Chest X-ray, AP view. Patient: 28 years old, sex M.
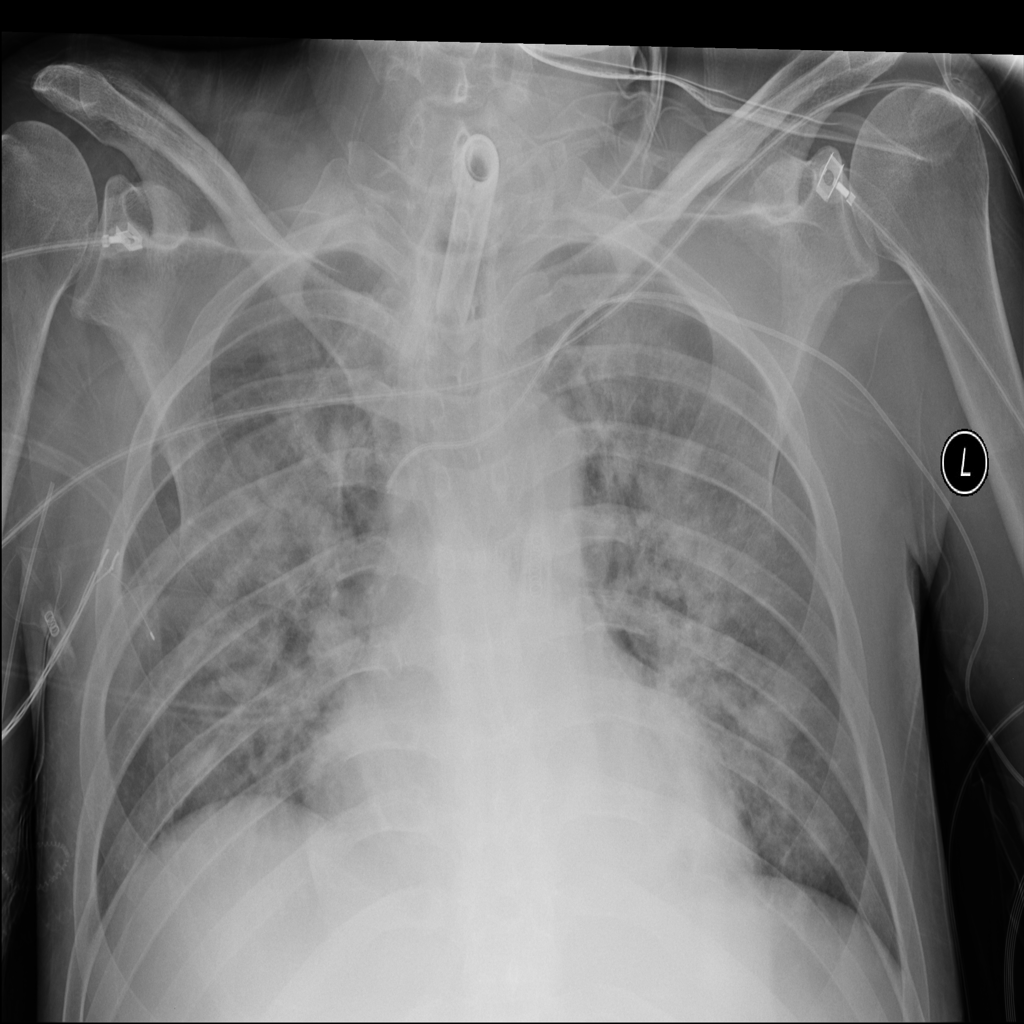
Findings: Cardiomegaly, Effusion